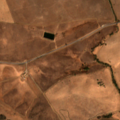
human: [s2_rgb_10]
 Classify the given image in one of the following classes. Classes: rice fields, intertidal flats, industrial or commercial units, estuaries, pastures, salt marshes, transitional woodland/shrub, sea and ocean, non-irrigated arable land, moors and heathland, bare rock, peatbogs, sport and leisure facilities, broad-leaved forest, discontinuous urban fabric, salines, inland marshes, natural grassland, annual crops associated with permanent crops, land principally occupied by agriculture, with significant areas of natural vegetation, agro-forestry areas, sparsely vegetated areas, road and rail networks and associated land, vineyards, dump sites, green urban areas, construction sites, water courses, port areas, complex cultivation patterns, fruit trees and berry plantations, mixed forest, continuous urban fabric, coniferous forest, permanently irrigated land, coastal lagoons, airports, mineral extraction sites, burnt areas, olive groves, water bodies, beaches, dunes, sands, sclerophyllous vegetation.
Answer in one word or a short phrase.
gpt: non-irrigated arable land, transitional woodland/shrub